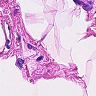
Metastatic tissue present: no